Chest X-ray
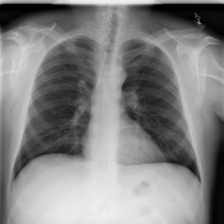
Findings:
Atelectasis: negative
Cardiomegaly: negative
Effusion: negative
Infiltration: negative
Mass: negative
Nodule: negative
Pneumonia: negative
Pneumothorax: negative
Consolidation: negative
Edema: negative
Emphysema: negative
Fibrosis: negative
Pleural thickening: negative
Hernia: negative